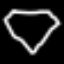
Label: diamond